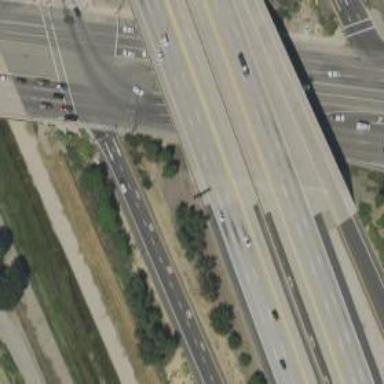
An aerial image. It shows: Asphalt bridge on motorway.